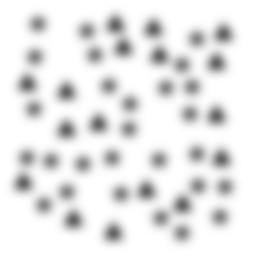
Squares: 0
Triangles: 17
Stars: 27
Total shapes: 44